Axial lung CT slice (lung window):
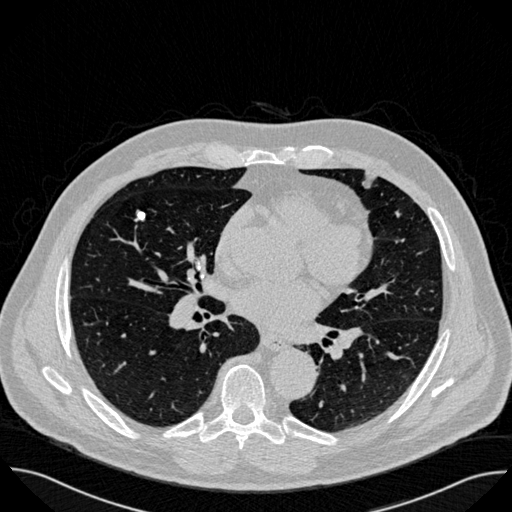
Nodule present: yes
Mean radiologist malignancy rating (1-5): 1